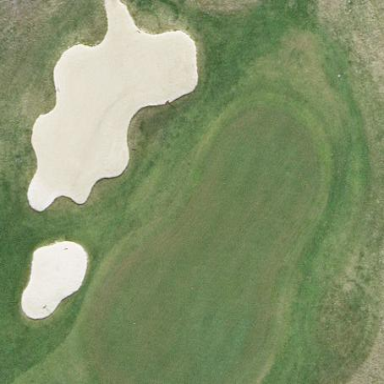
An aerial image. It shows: Golf green.